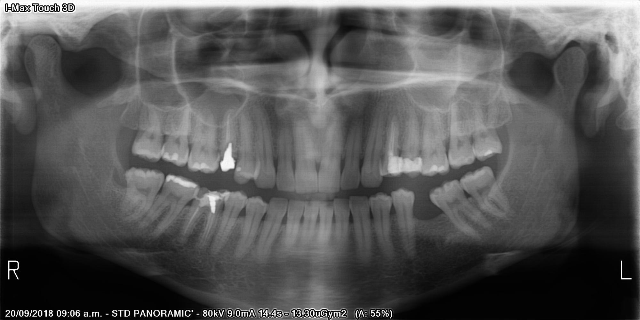
adult